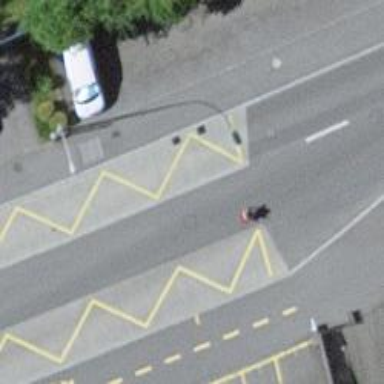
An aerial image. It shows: Public transport stop position.